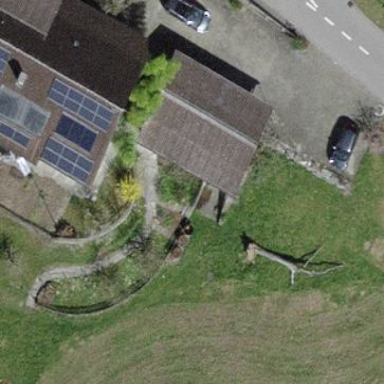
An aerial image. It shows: Garage.